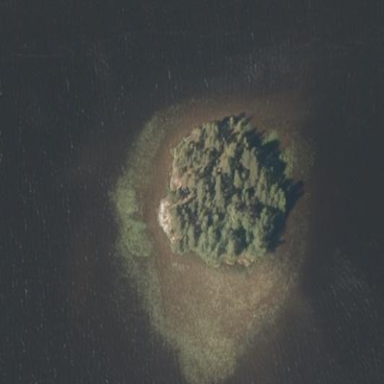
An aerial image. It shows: Islet.